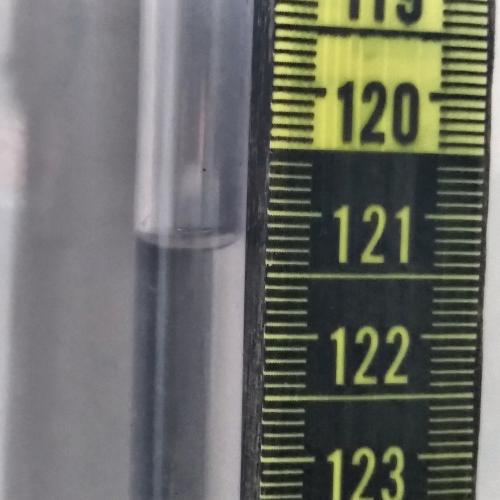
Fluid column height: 121.2 cm